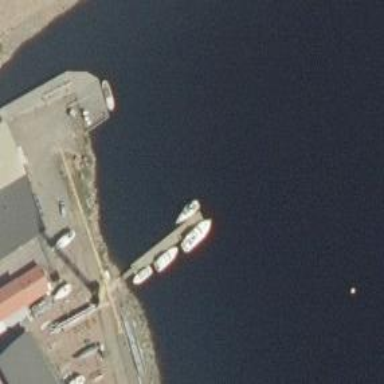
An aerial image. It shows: Man-made pier.